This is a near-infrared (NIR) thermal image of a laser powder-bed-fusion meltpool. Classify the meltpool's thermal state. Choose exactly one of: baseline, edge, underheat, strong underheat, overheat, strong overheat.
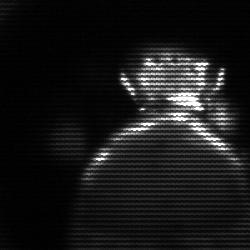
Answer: baseline